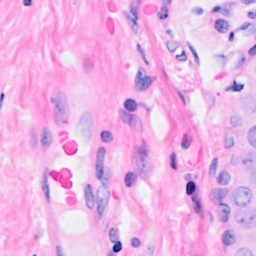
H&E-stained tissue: Breast